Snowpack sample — Buffalo Mountain, Silverthorne, Colorado, USA (1/25/25, 10:11 AM MST)
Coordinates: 39.6222, -106.1139
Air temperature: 22 °F
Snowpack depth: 110 cm
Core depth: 20 cm
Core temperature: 48.2 °F
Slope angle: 12°, slope face: 102°
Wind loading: high
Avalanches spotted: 0
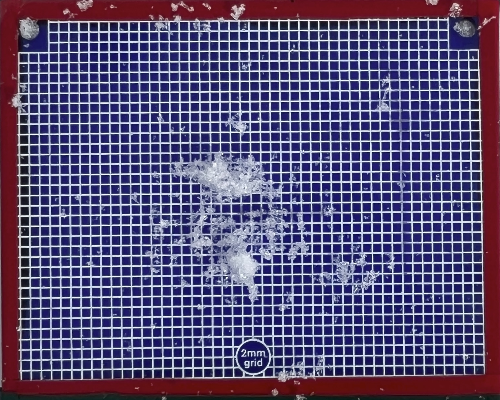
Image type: profile
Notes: No avalanches nearby, collected on the outskirts of a fire break 15 meters from the treeline, on way to Buffalo and Red Mountain